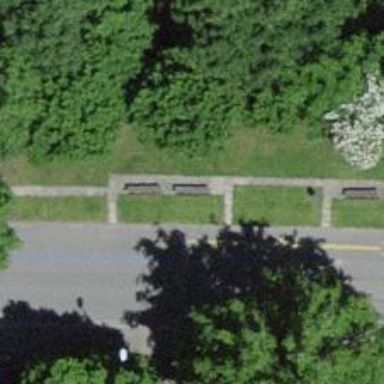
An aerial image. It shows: Bench.